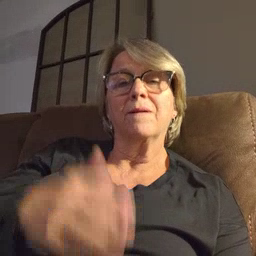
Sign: open